Field crop: maize
Growth stage: 2
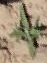
Species: atriplex